【题型】解答题　【知识点】解析几何　【难度】easy
已知直线$l$经过点$P(3,1)$，且被两平行线$\begin{cases} l_1:x+y+1=0 \\ l_2:2x+my+12=0(m\in\mathbf{R}) \end{cases}$所截得的线段长为$5$.

\vspace{0.2cm}
\noindent (1)求$l_1$，$l_2$之间的距离；
\noindent (2)求直线$l$的方程.

\vspace{0.2cm}
【解答】

\noindent \textbf{【答案】} (1)$\boldsymbol{d=\dfrac{5\sqrt{2}}{2}}$ (2)$\boldsymbol{x=3}$或$\boldsymbol{y=1}$

\vspace{0.2cm}
\noindent \textbf{【分析】} （1）根据平行求出$m$值，再根据两平行线距离公式即可.
\noindent （2）设出直线$l$与直线$l_1,l_2$的交点坐标，根据给定条件列式探求两个交点坐标间的关系，求出直线方程作答.

\vspace{0.2cm}
\noindent \textbf{【详解】} （1）当$l_1,l_2$平行时，则$-1=\dfrac{-2}{m}$，解得$m=2$，此时$l_2:x+y+6=0$，
则$l_1$，$l_2$之间的距离$d=\dfrac{|6-1|}{\sqrt{1^2+1^2}}=\dfrac{5\sqrt{2}}{2}$.

\vspace{0.2cm}
\noindent （2）设直线$l$与直线$l_1,l_2$分别交于点$A(x_1,y_1),B(x_2,y_2)$，
则$\begin{cases} x_1+y_1+1=0 \\ x_2+y_2+6=0 \end{cases}$，两式相减得：$(x_1-x_2)+(y_1-y_2)=5$，而$|AB|=5$，
即$(x_1-x_2)^2+(y_1-y_2)^2=25$，解得$x_1-x_2=0$或$y_1-y_2=0$，
由$x_1-x_2=0$，即$x_1=x_2$，$l\perp x$轴，得直线$l$方程为$x=3$，经验证符合题意，
由$y_1-y_2=0$，即$y_1=y_2$，$l\perp y$轴，得直线$l$方程为$y=1$，经验证符合题意，
所以直线$l$的方程为$x=3$或$y=1$.
故答案为：$x=3$或$y=1$

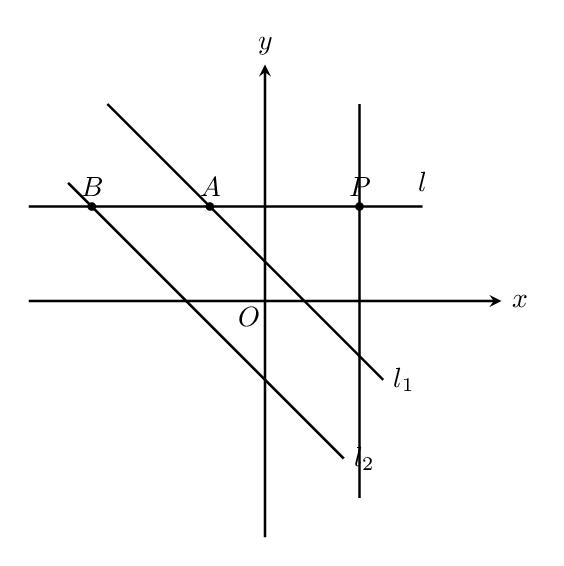